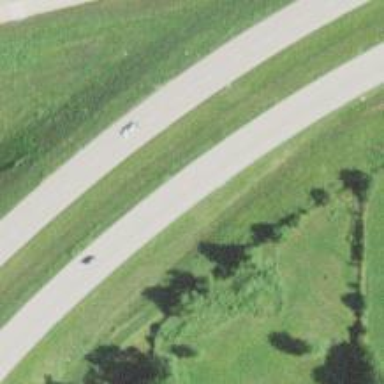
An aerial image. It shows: This image shows trunk highway that functions as expressway.